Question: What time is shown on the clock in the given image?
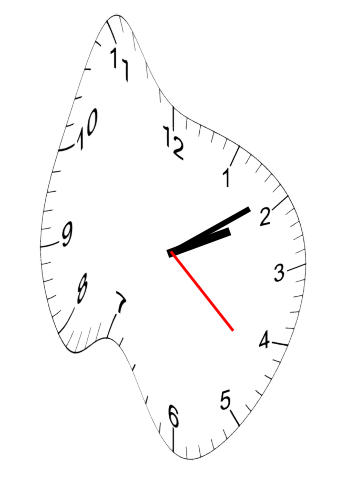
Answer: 02:09:22